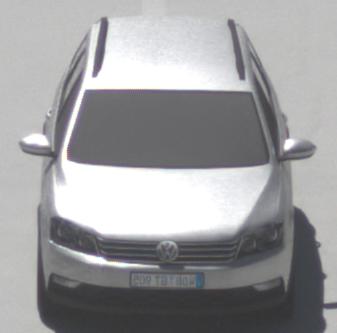
Make: VW
Model: Passat Alltrack 1.8 TSI
Detailed model: Passat (B7) Alltrack
Model produced from: 2012/03
Model produced until: 2013/06
Doors: 5
Color: white
Road condition: dry road
Daytime: midday
Contrast: high contrast